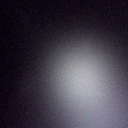
Screen state: off